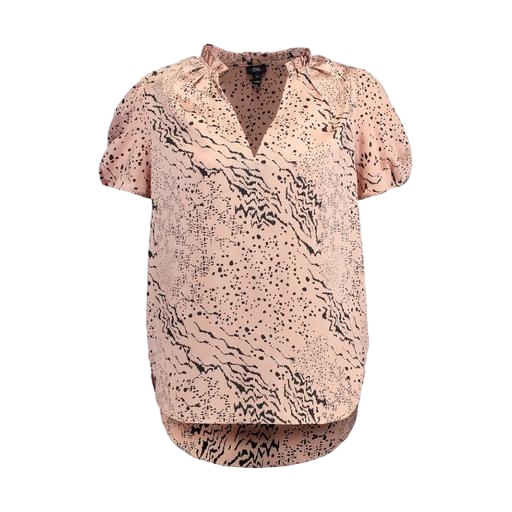
pink printed pleat-neck top only macy, pink printed shirt, printed pink shirt, white background